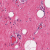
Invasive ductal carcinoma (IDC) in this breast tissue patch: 0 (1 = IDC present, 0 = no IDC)